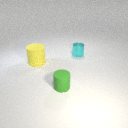
large yellow rubber cylinder to the left of small cyan metal cylinder